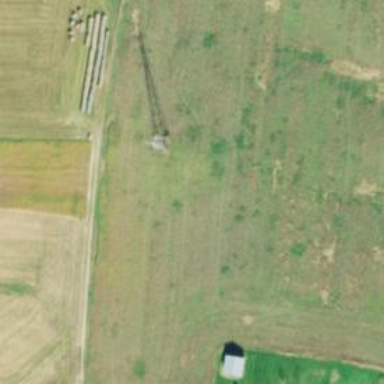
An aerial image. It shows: Lattice structure tower.